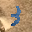
Label: 3